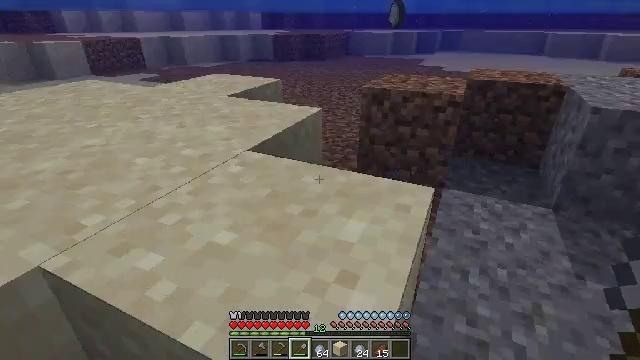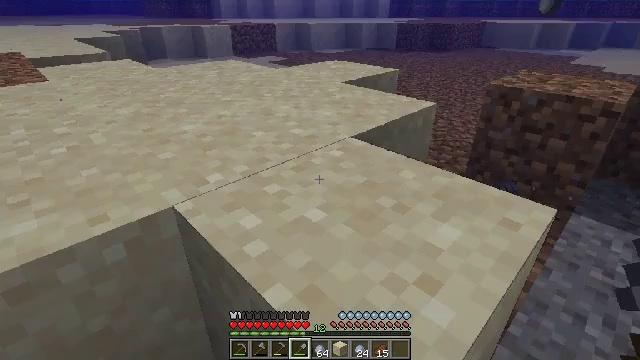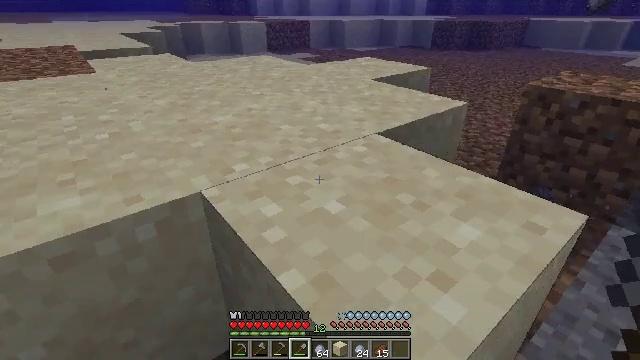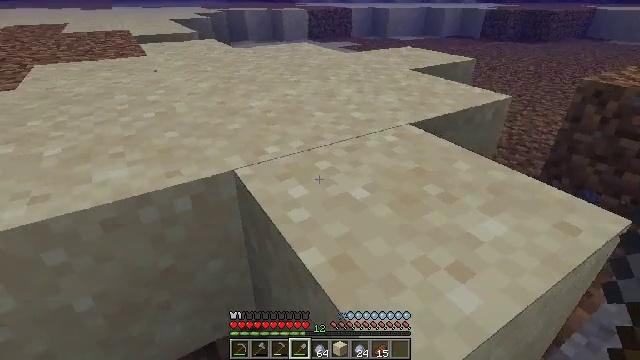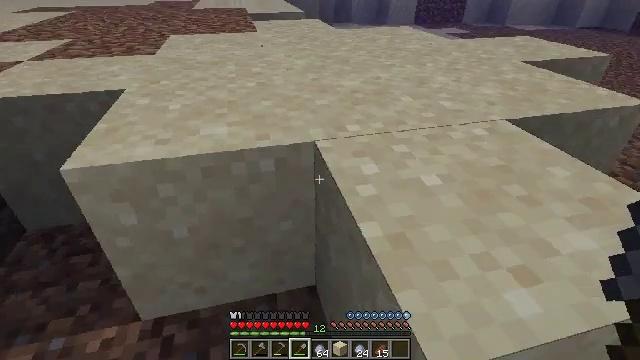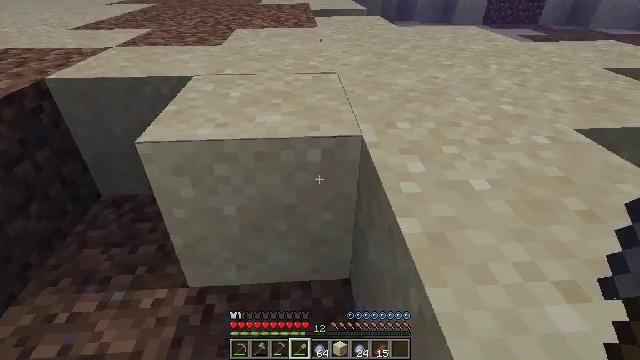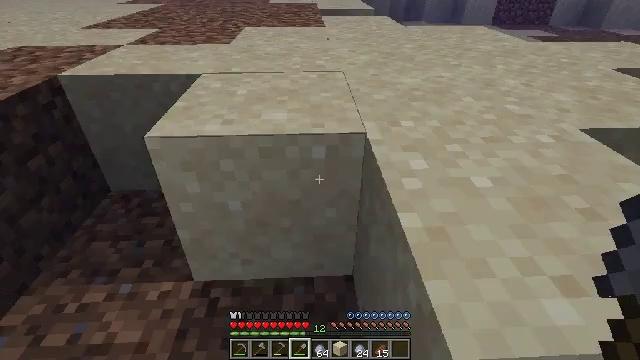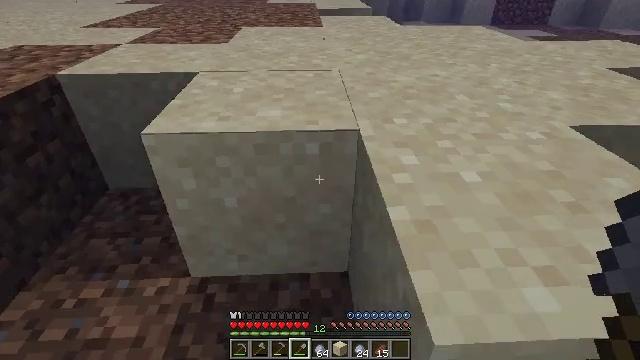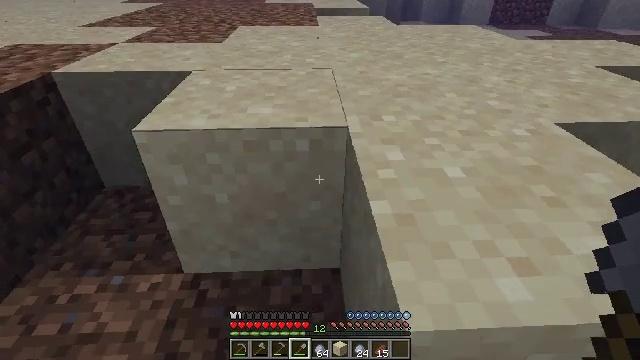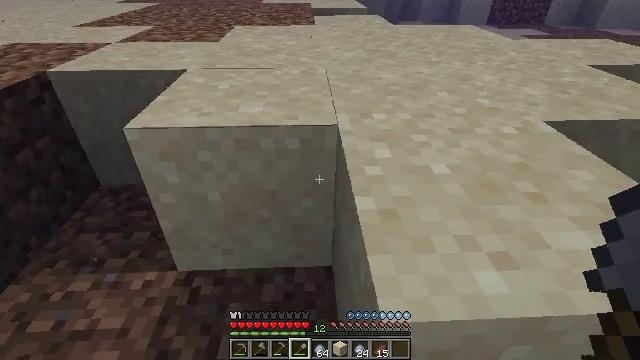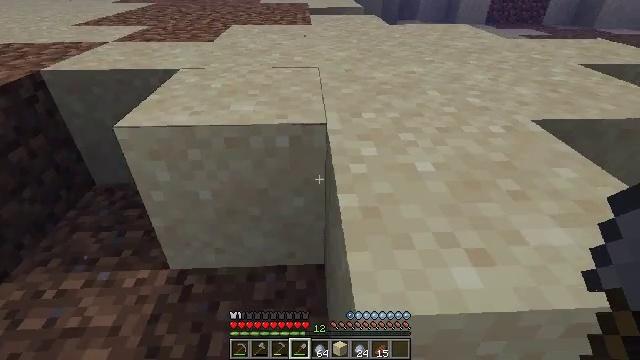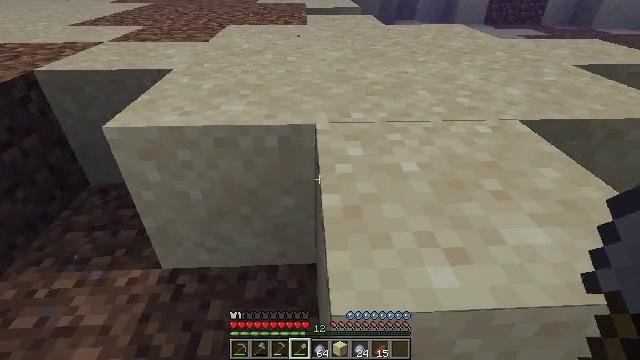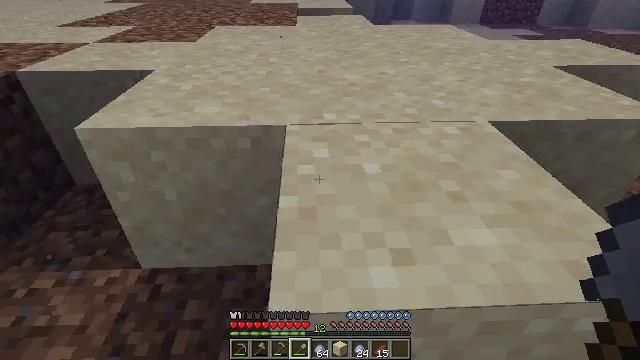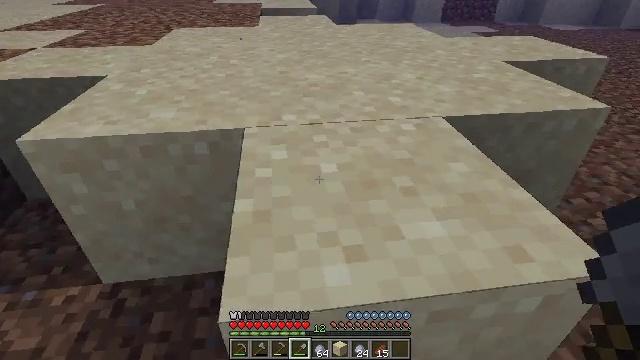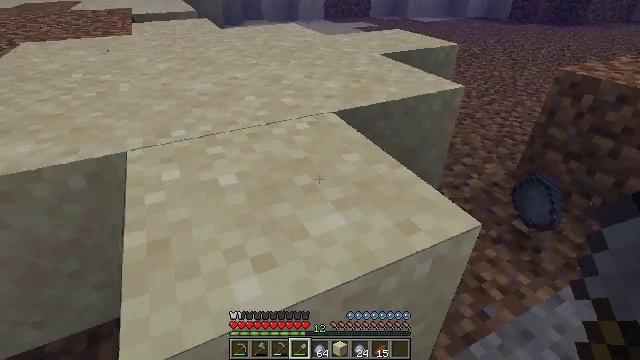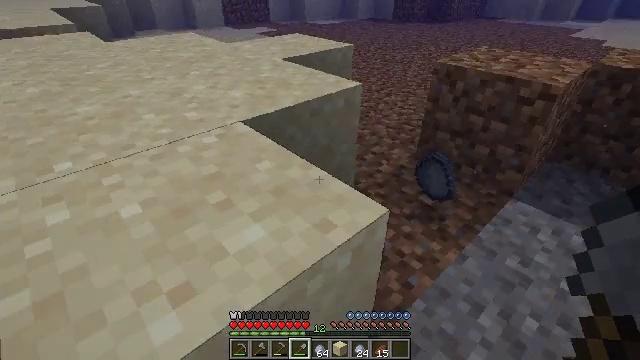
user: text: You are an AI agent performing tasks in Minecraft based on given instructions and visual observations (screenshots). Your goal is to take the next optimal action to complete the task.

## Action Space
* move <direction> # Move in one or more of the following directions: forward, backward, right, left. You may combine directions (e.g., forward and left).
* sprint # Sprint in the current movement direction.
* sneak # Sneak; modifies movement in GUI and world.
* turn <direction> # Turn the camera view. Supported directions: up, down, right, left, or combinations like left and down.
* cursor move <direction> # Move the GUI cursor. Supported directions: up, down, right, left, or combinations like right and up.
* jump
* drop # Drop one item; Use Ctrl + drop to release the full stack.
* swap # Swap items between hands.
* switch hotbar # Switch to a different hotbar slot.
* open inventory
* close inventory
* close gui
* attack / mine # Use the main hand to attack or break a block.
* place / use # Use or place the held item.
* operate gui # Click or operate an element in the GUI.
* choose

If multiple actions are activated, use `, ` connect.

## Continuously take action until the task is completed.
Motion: motion action
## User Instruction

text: Attack the clay block to obtain it.
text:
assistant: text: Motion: move forward and move right, turn left and down
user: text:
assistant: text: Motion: move right, turn left
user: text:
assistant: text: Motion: move right, turn left and down
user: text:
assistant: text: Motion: move right, turn left and down
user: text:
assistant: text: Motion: move right, turn left
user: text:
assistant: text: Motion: move right, turn left
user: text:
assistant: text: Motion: move right
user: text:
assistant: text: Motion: move right
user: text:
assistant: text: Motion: move right
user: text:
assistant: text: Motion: move right
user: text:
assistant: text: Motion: move right
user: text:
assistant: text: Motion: move right
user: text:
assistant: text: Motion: move right, turn right
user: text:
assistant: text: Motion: move forward and move right, sprint, turn right, jump
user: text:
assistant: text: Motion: move forward and move right, sprint, turn right, jump
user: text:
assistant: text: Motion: move forward and move right, sprint, turn right, jump
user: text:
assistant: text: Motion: move forward and move right, sprint, jump
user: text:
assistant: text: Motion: move forward and move right, sprint
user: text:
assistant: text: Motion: move forward and move right, sprint
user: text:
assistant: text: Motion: move forward and move right, sprint, turn right
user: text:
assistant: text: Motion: move forward, sprint, turn right
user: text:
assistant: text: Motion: move forward, sprint, turn right
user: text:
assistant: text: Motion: move forward, sprint, turn right
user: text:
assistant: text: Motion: move forward, sprint, turn right and up
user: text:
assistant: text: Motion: move forward, turn right and up
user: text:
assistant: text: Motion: move forward, turn up
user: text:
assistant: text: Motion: move forward
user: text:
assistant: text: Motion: move forward
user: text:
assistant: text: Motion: move forward
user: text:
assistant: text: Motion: move forward, turn up, jump